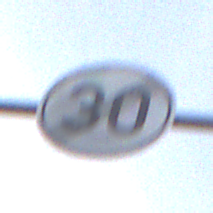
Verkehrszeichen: EndeGeschwindigkeit30
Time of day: SunriseSunset
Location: Outdoor (Urban)
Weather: PartlyCloudy
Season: NotSpecified
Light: Natural